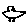
Label: bird